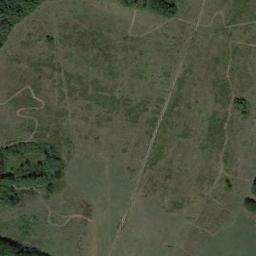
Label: meadow